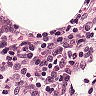
Metastatic tissue present: no